Question: <URL>
'''
mybatis, the world's most popular sql mapping framework
'''
There are only 16 questions on StackOverflow about mybatis, compared to 5,299 on hibernate. Look at Google trends. Are they completely BSing, or am I missing something (red is hibernate, blue is ibatis)?

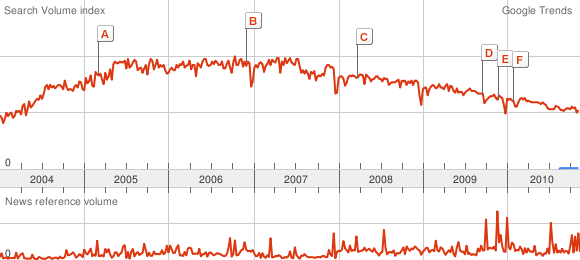
Answer: myBatis is a successor of iBatis, that's what they meant saying
> New home of the world's most popular SQL mapping framework
on their homepage. So, the name iBatis is more widely known, <URL> contains 204 questions.
Also, as mentioned by duffymo, it's not an ORM.